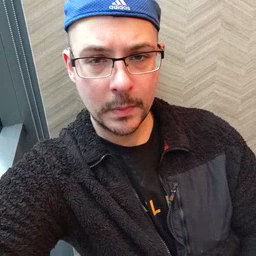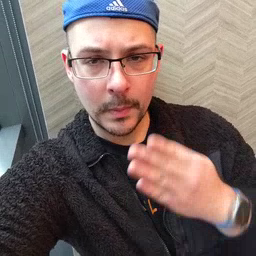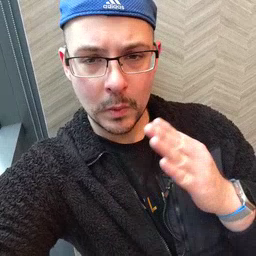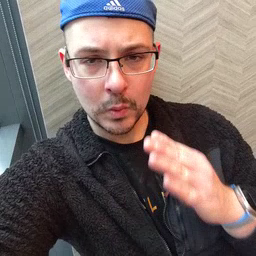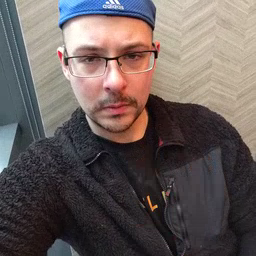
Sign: blue